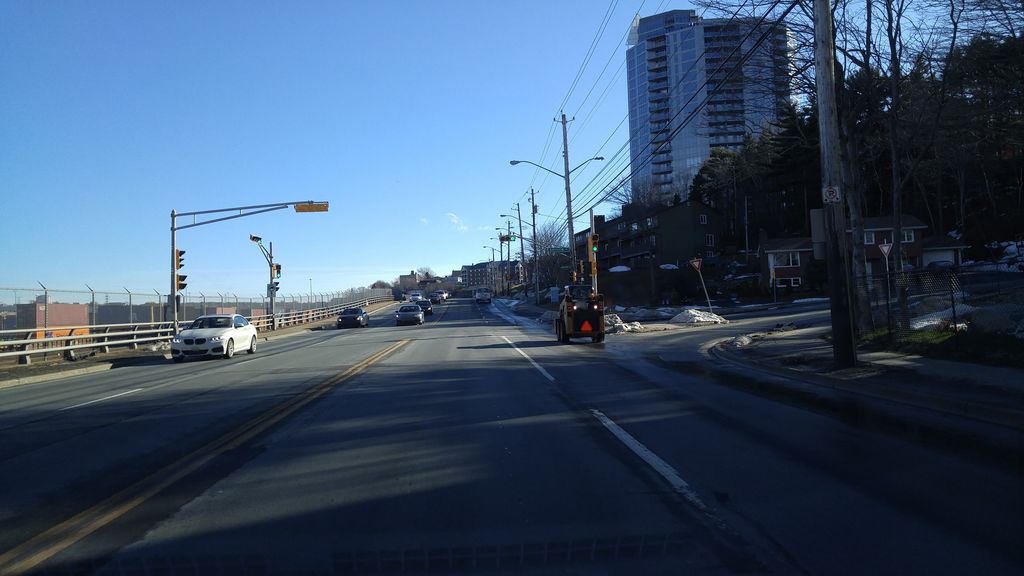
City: halifax